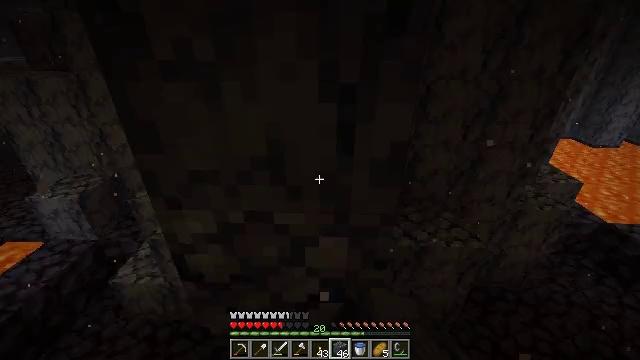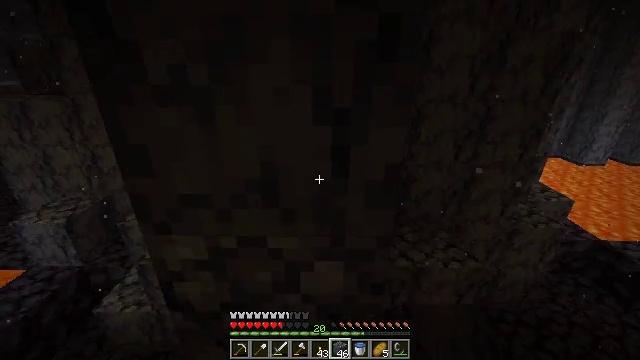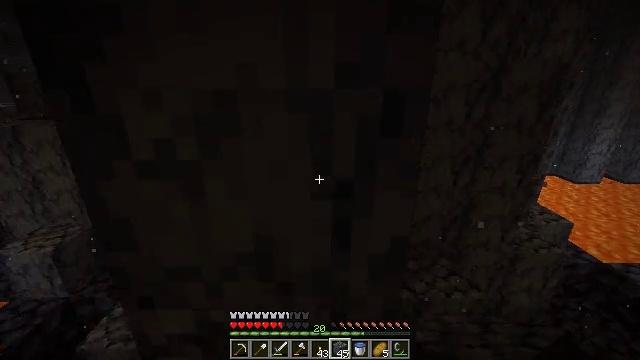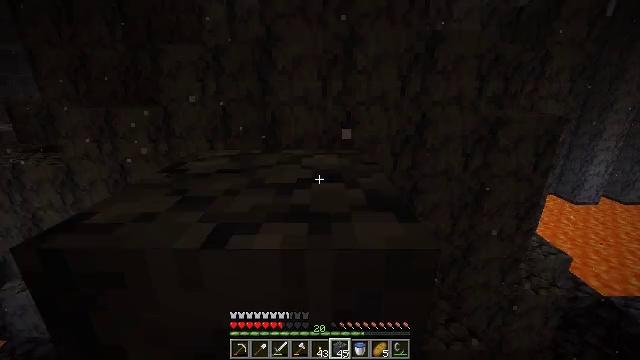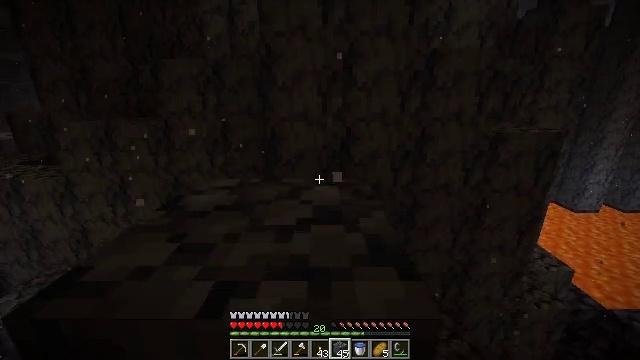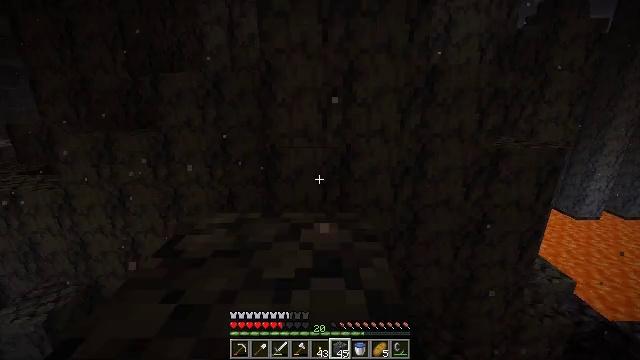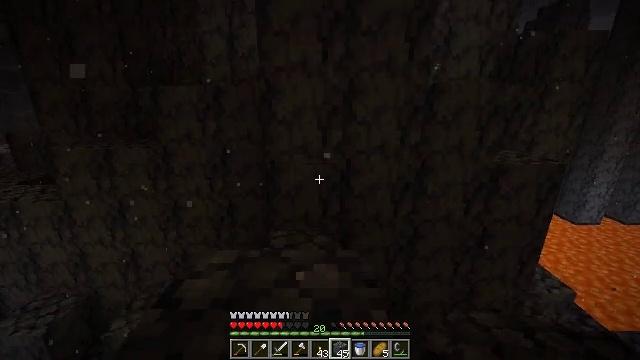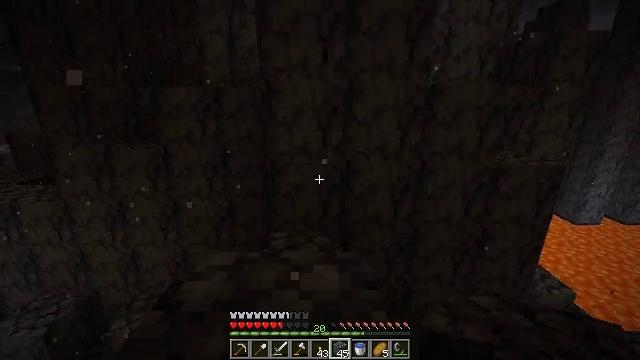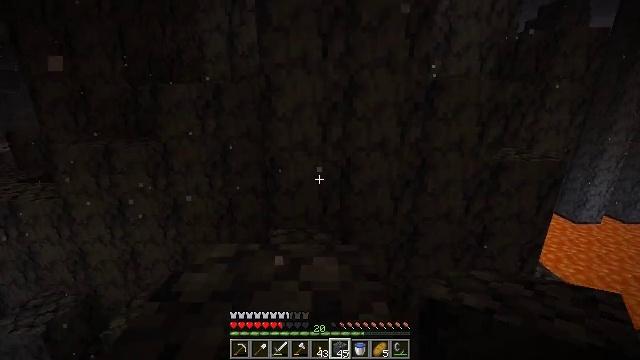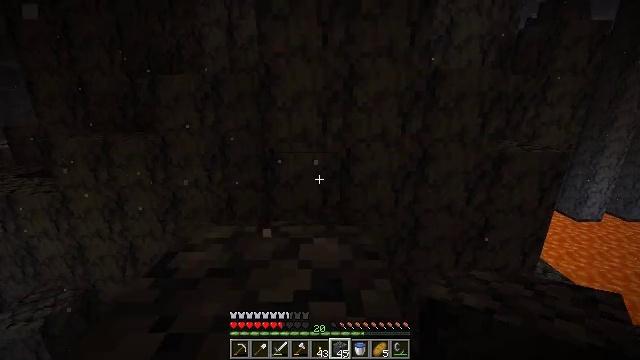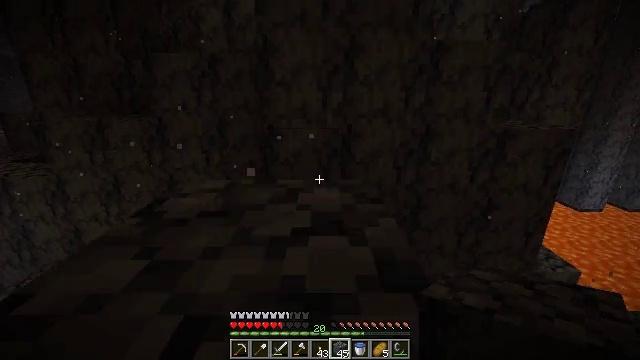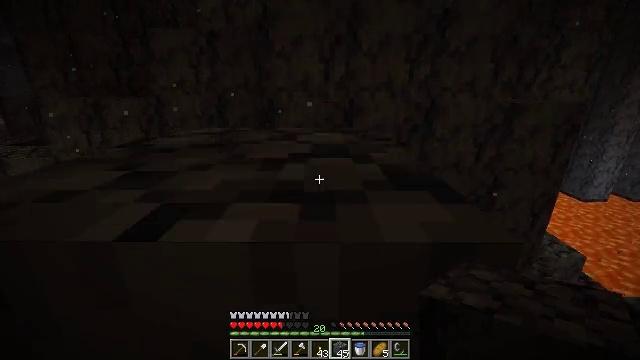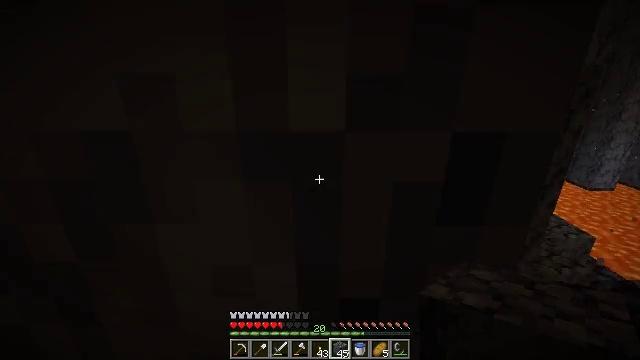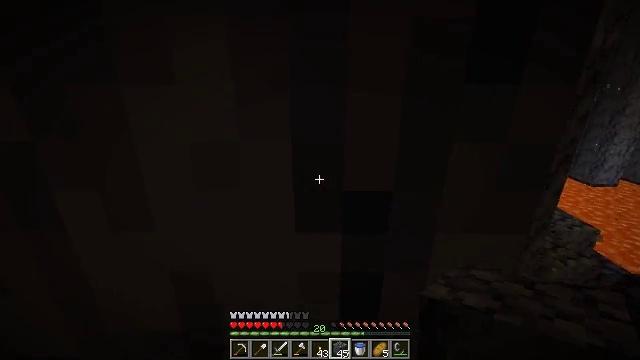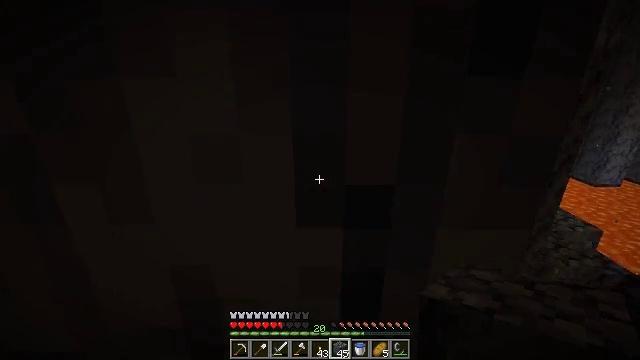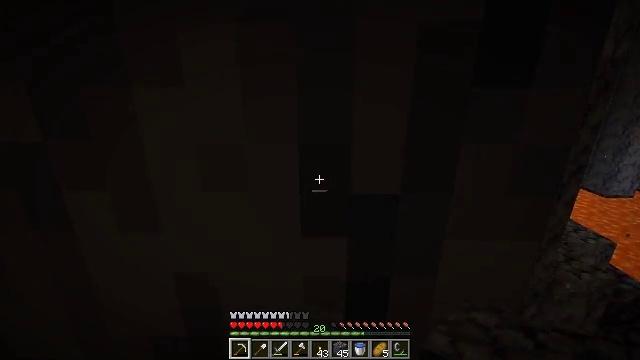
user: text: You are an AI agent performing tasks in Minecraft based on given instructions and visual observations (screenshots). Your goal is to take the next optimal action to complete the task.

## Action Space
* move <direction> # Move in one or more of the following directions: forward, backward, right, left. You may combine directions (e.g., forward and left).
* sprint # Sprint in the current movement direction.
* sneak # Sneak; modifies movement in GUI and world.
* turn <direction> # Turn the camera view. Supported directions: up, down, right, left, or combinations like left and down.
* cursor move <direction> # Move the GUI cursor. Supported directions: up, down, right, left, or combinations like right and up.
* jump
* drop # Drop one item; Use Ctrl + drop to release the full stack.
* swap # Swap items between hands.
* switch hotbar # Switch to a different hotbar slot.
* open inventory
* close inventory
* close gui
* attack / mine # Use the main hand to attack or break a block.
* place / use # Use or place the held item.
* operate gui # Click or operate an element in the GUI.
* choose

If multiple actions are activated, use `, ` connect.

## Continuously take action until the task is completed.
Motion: motion action
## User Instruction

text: Use a pickaxe to mine basalt.
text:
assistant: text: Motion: move forward, turn right and up
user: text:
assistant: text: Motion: move forward, turn up, jump
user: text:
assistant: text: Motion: move forward, turn up, jump
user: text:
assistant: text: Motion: move forward, turn up, jump
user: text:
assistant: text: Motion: move forward, jump
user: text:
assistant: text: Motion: move forward, jump
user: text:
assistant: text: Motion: no_op
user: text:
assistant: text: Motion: no_op
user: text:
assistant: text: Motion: no_op
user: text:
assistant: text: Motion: no_op
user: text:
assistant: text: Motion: turn down
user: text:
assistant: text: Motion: no_op
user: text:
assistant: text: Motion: no_op
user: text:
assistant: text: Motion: no_op
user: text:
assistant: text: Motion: turn left and up, switch to hotbar 1
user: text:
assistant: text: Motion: turn left and up, switch to hotbar 1
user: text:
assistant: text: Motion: turn left and up, switch to hotbar 1
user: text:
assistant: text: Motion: turn up
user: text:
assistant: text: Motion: turn up
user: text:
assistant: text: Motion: attack / mine
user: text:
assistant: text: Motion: attack / mine
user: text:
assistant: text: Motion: attack / mine
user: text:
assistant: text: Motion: attack / mine
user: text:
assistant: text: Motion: attack / mine
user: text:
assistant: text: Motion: attack / mine
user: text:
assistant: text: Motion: attack / mine
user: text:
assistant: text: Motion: attack / mine
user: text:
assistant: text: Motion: attack / mine
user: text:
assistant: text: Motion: attack / mine
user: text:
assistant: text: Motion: attack / mine